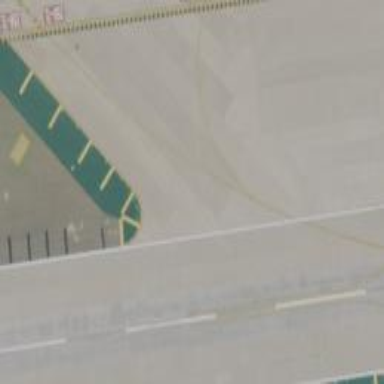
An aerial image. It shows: Image of taxiway at airport.